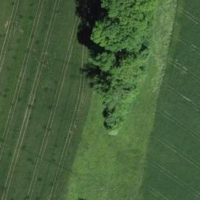
EUNIS habitat code: 25
Species observed at this site:
Corvus corone
Sturnus vulgaris
Emberiza citrinella
Dendrocopos major
Fringilla coelebs
Passer domesticus
Buteo buteo
Sylvia atricapilla
Columba palumbus
Turdus merula
Hirundo rustica
Milvus milvus
Ciconia ciconia
Falco tinnunculus
Delichon urbicum